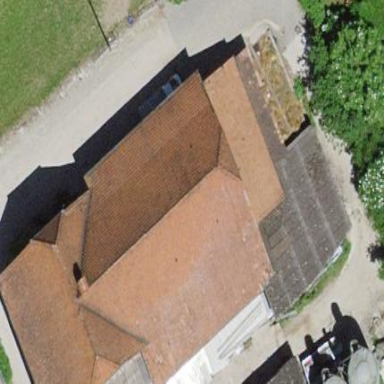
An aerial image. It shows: Farm building.